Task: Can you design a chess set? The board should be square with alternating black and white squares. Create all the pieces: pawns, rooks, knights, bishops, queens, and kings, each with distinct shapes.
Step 3409:
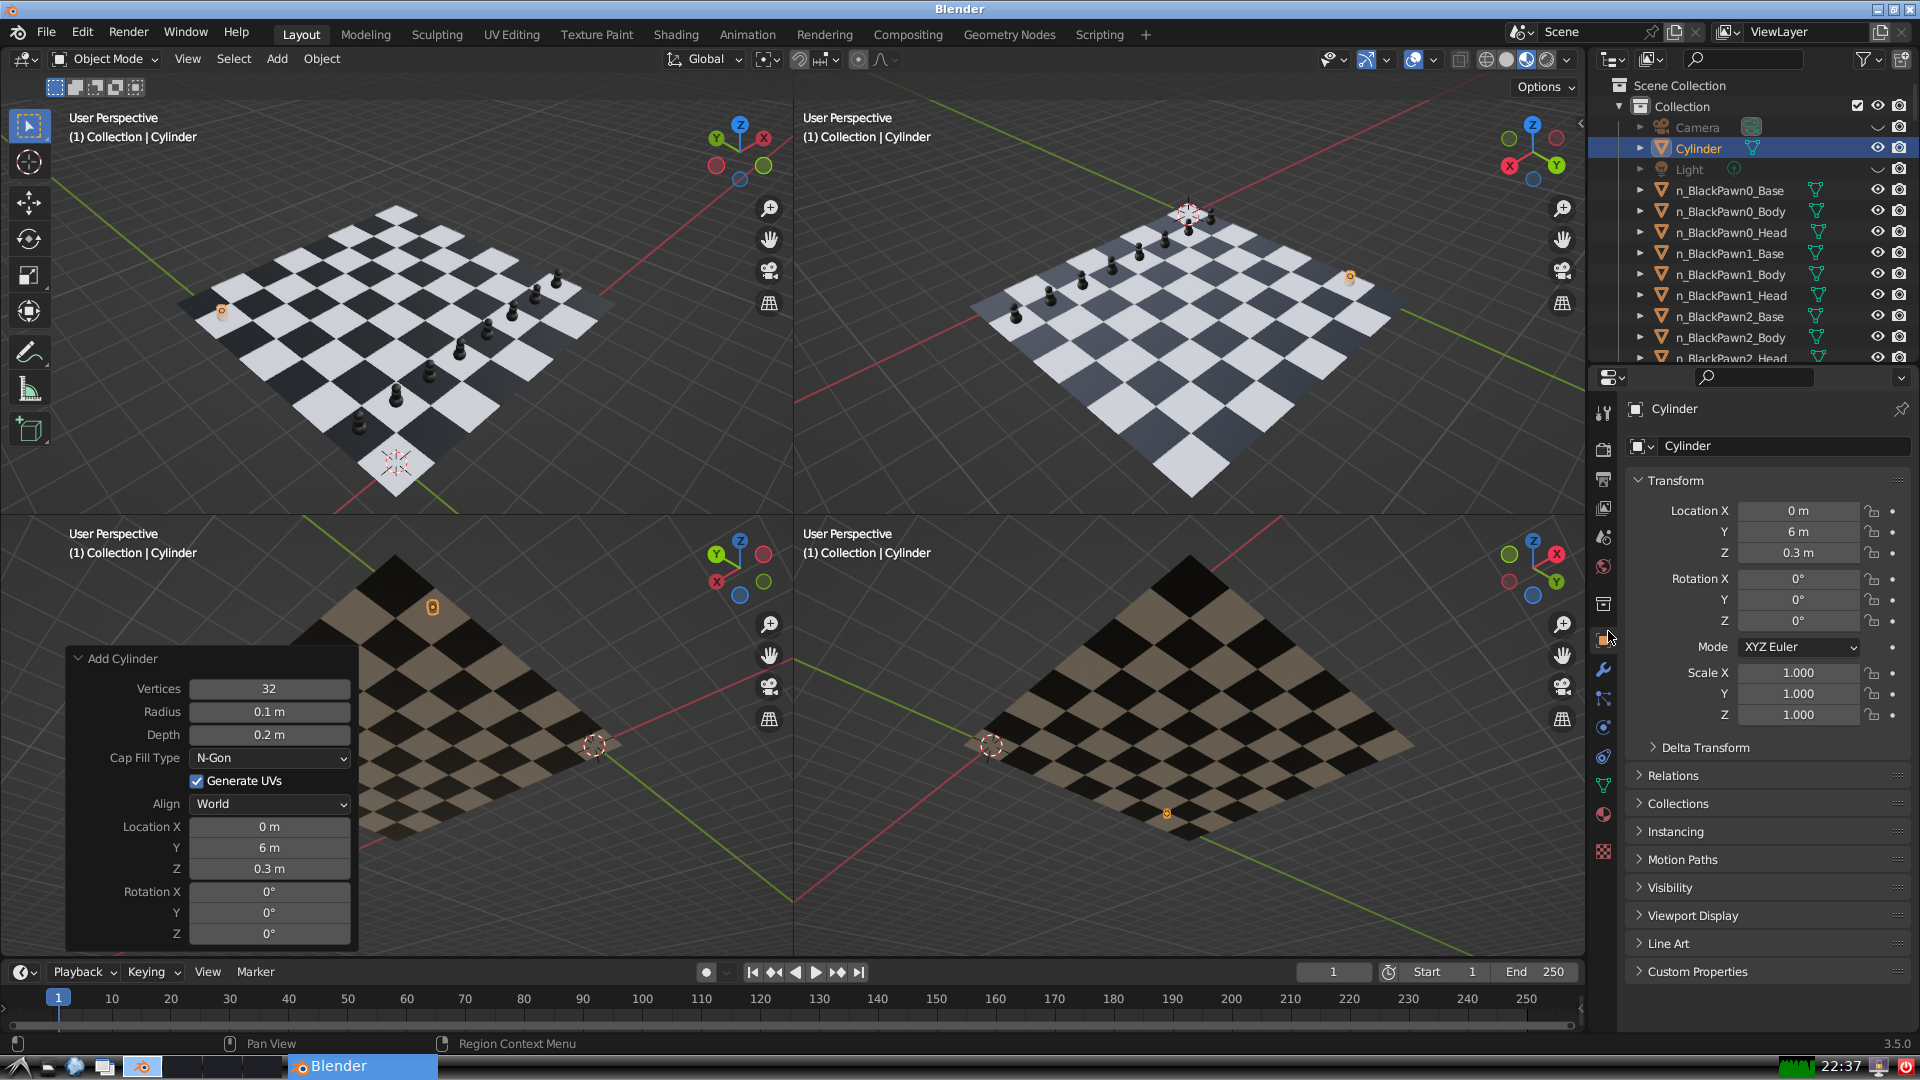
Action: {"mouse_move": [1732, 445]}